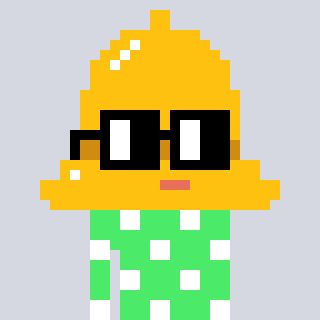
a pixel art character with square black glasses, a bell-shaped head and a teal-colored body on a cool background